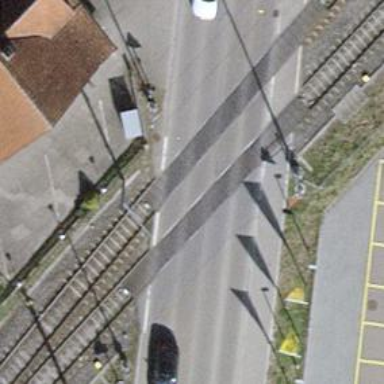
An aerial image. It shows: Level crossing with double half barrier.